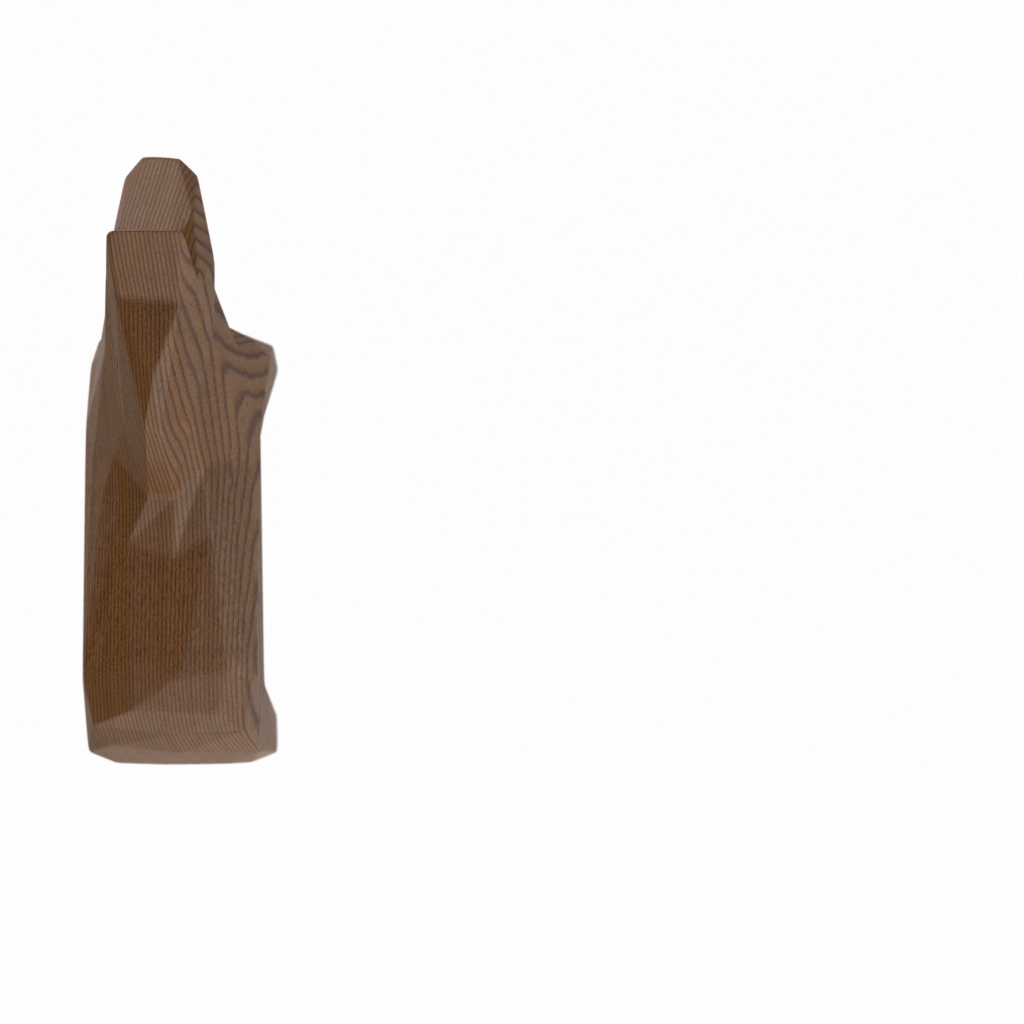
A high quality rendering of a dalahest_oak dalecarlian horse figurine made of varnished dark oak standing on a white surface in an a white studio with artificial white studio lighting,extreme long shot of an aerial view from the top, 150 mm, f 16, white plate, glass